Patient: sex M, age 57
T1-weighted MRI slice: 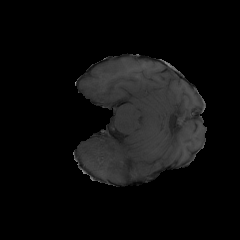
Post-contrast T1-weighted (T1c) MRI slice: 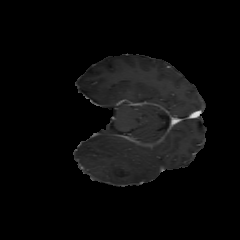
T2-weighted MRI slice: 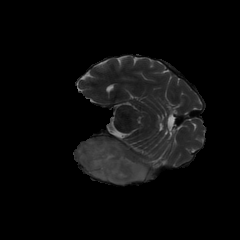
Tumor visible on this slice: yes
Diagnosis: Glioblastoma, IDH-wildtype
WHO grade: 4